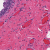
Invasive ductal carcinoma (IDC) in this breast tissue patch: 0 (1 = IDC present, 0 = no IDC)